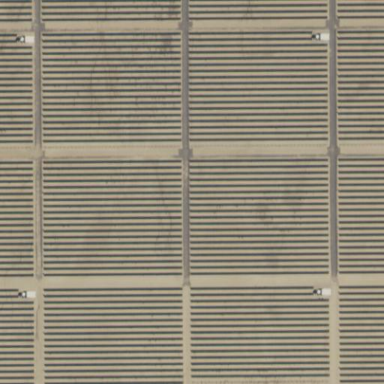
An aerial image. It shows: Solar power generator utilizing photovoltaic panels.